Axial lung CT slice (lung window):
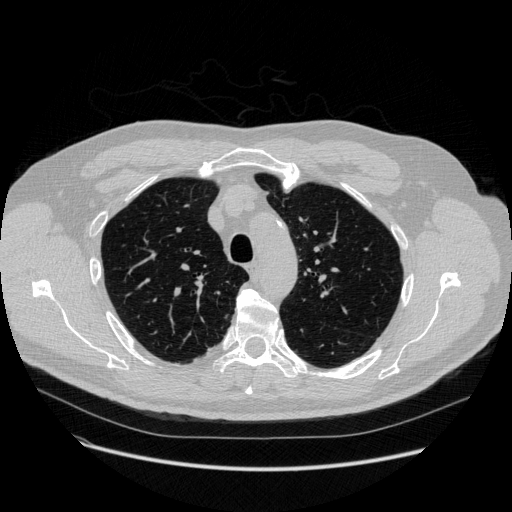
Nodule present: yes
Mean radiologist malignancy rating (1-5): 2.667